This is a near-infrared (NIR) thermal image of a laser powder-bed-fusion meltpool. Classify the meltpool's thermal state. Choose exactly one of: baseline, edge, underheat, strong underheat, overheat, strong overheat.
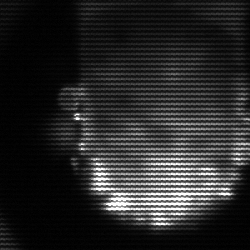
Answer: baseline